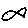
Label: fish